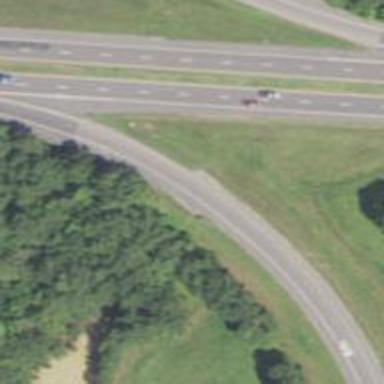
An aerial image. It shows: Asphalt motorway link.